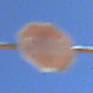
Verkehrszeichen: Stop
Umgebung: Outdoor, RoadRail
Tageszeit: MorningAfternoon
Wetter: Clear
Licht: Natural
Jahreszeit: NotSpecified
Kontrast: HighContrast